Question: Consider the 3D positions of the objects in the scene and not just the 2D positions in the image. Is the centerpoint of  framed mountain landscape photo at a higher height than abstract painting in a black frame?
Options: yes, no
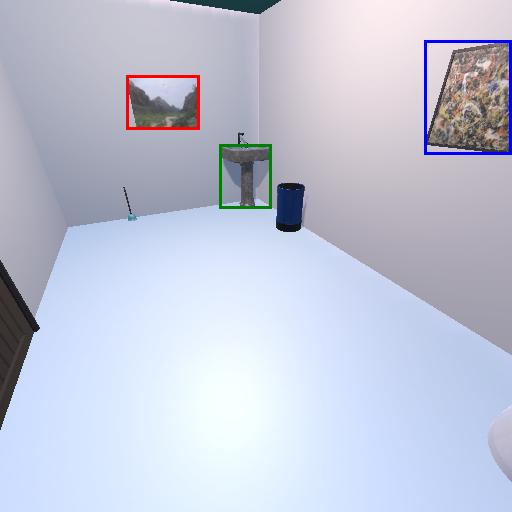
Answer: yes